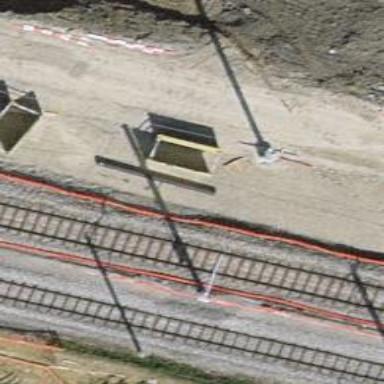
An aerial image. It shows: Railway switch.